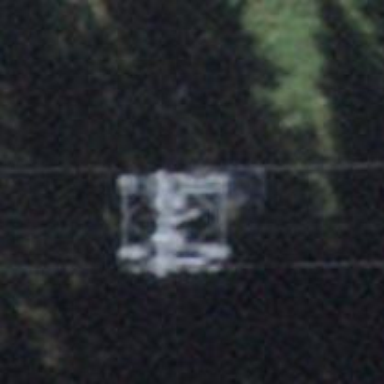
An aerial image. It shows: Pylon used for aerialway.